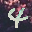
Label: 4